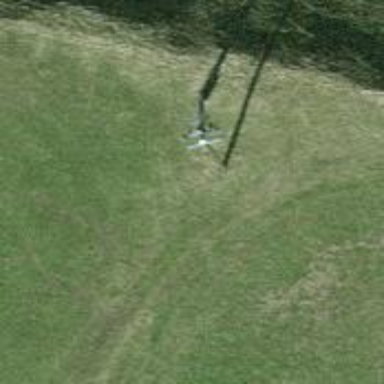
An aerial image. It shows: Guyed pole used for power distribution.